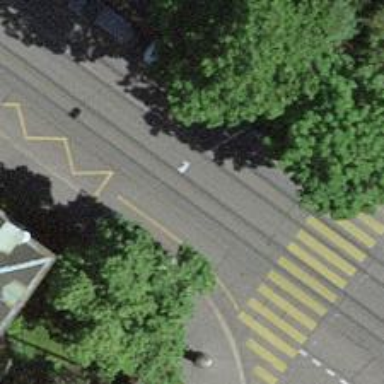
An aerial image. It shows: Tram stop with stop position for public transport.